Question:
How do I implement this in my iPhone project using UISearchebar controller. Is there any tutorial for this in iPHone/xcode. I have heard about google api for the same but I didnt get anything for the same. Can anyone provide me simple tutorial/link for this
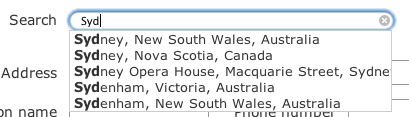
Answer: Try these two links, you will surely get what you are looking for.
1. http://ygamretuta.me/2011/09/14/implement-autocomplete-ios-search-display-controller/
2. http://cocoacontrols.com/platforms/ios/controls/doautocompletetextfield